【题型】解答题　【知识点】平面几何　【难度】easy
如图，$A$ 是 $\odot O$ 外一点，$AB$ 与 $\odot O$ 相切于点 $B$，连接 $OA$，交 $\odot O$ 于点 $C$。若 $AC=2$，$AB=2\sqrt{3}$，求 $\odot O$ 的半径。

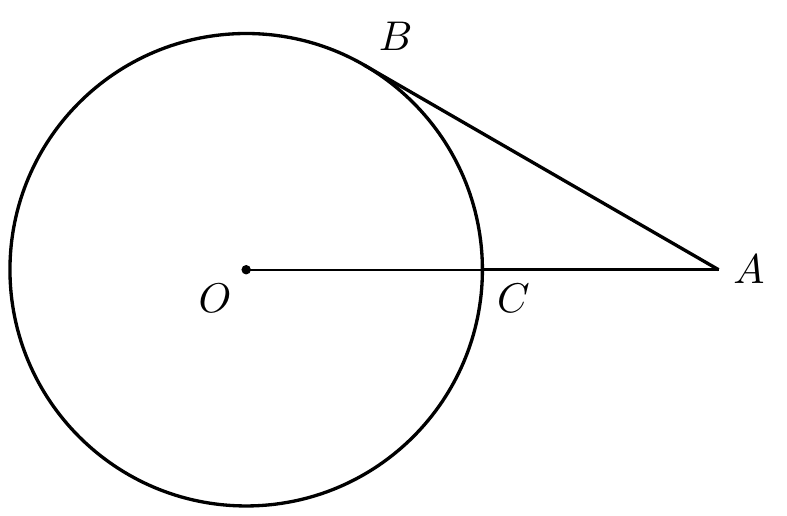
【解答】
解：连接 $OB$，设 $\odot O$ 的半径为 $x$。

$\because AB$ 与 $\odot O$ 相切于点 $B$,

$\therefore OB \perp AB$,

$\therefore \angle OBA = 90^\circ$,

$\therefore OB^2 + AB^2 = OA^2$，即 $x^2 + \left( 2\sqrt{3} \right)^2 = (x+2)^2$,

解得 $x = 2$,

$\therefore \odot O$ 的半径为 $2$。
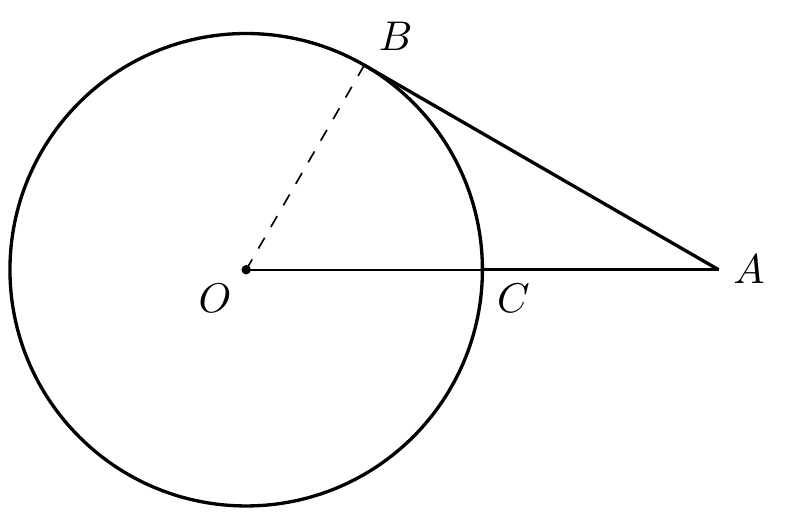